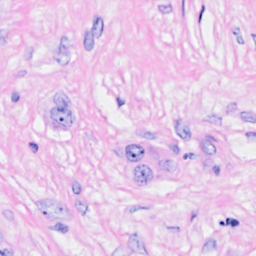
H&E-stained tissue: Breast